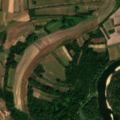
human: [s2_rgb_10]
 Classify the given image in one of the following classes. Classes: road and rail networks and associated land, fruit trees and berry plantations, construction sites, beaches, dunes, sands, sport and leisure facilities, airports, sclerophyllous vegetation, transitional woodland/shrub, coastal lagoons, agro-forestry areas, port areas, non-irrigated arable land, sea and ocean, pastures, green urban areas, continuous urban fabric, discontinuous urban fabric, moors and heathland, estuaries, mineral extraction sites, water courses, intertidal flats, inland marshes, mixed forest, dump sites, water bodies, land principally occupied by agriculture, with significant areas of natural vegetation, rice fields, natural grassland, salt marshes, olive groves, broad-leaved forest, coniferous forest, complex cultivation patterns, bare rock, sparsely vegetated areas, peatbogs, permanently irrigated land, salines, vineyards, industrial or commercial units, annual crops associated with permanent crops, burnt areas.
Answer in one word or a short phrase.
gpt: non-irrigated arable land, land principally occupied by agriculture, with significant areas of natural vegetation, broad-leaved forest, water courses